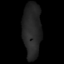
Tissue: skin
Cell type: T cells
Senescence score: 0.2827
Nuclear area (px): 991
Mean DAPI intensity: 37.01